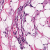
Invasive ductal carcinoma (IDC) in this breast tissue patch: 0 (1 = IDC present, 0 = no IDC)